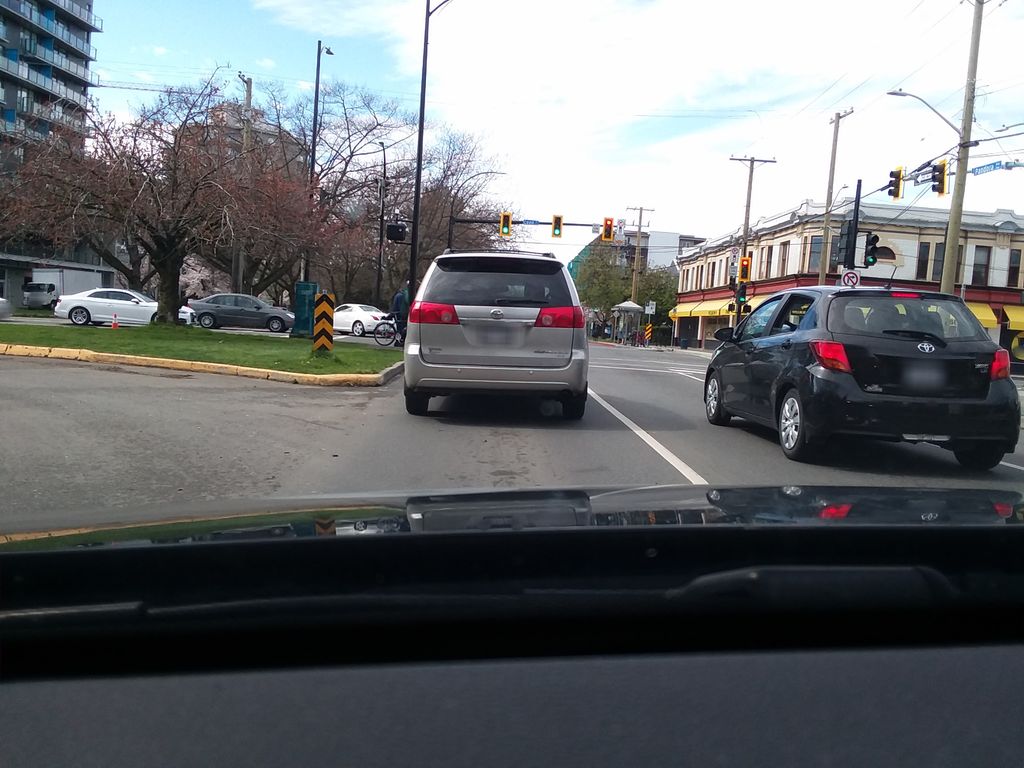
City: victoria